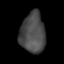
Tissue: lung
Cell type: Fibroblasts
Senescence score: 0.6252
Nuclear area (px): 988
Mean DAPI intensity: 74.348